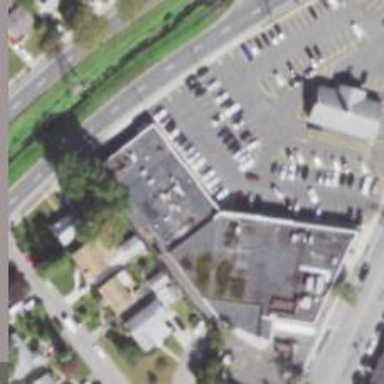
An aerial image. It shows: Convenience shop.